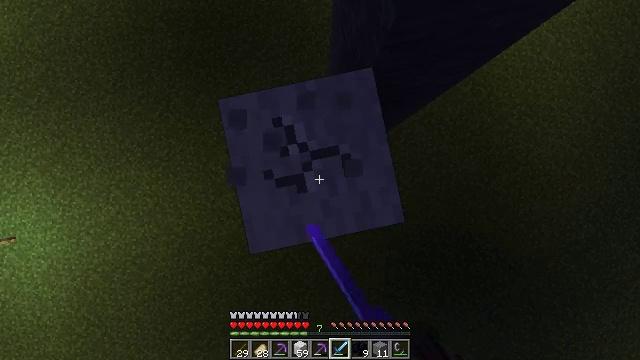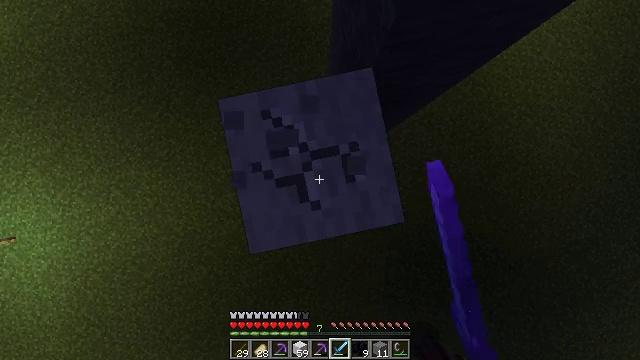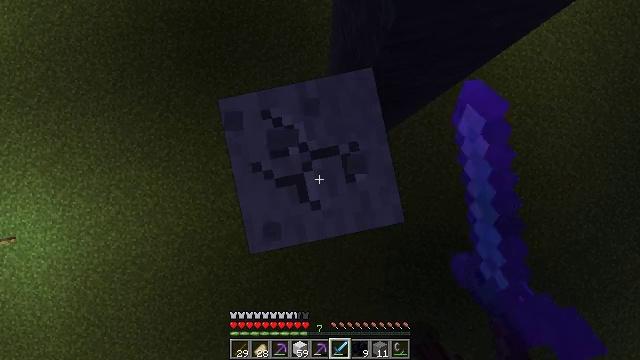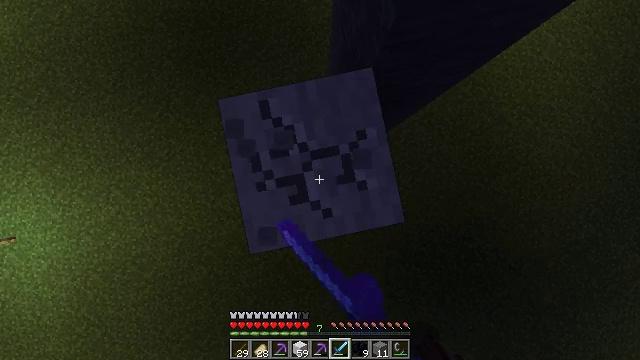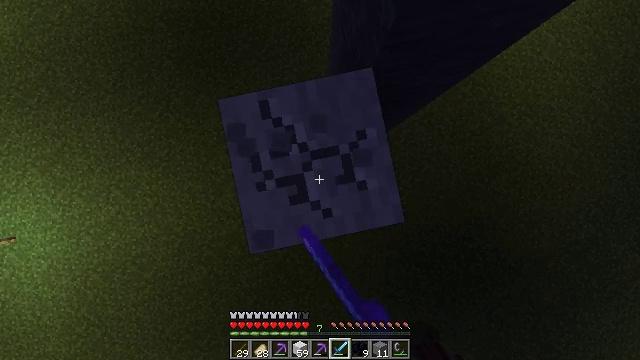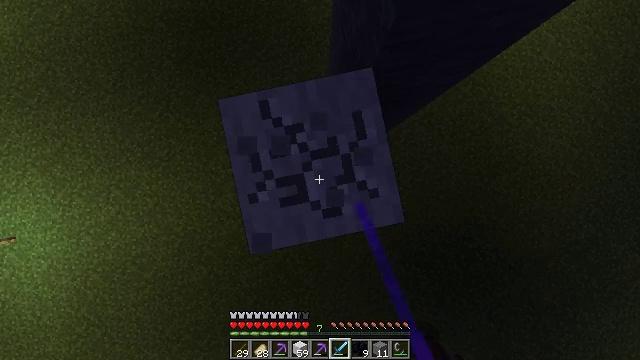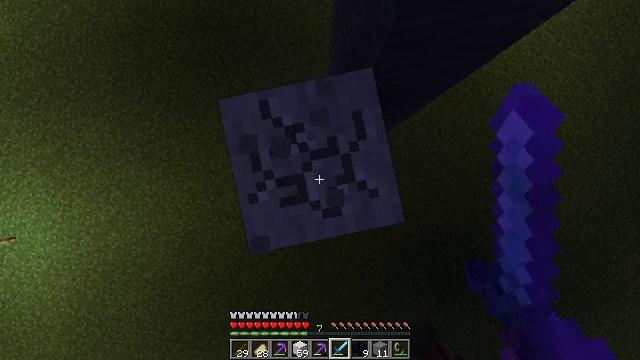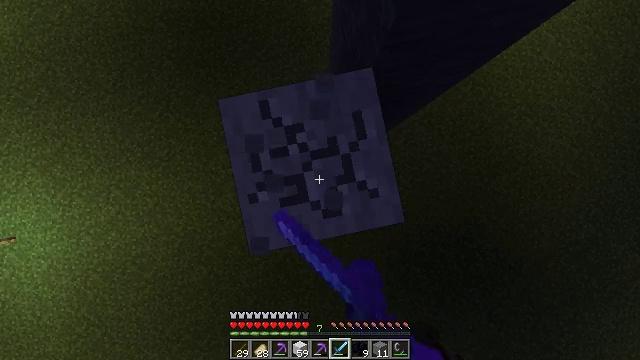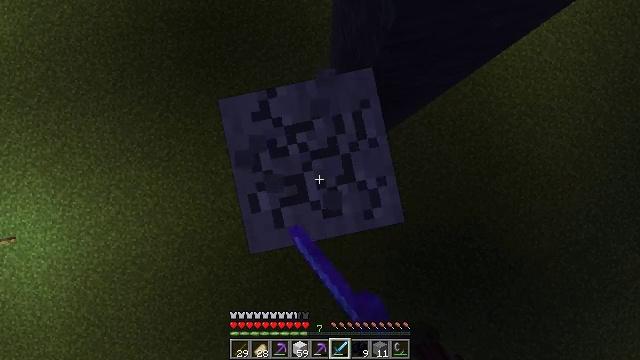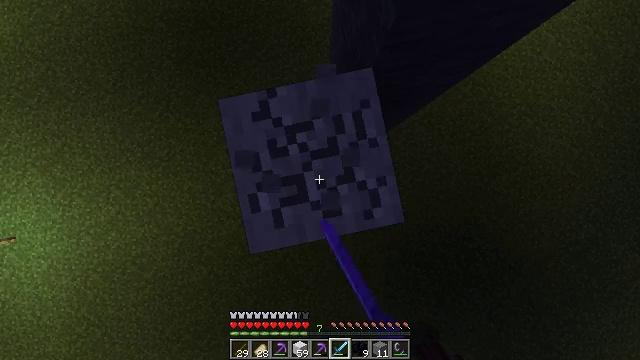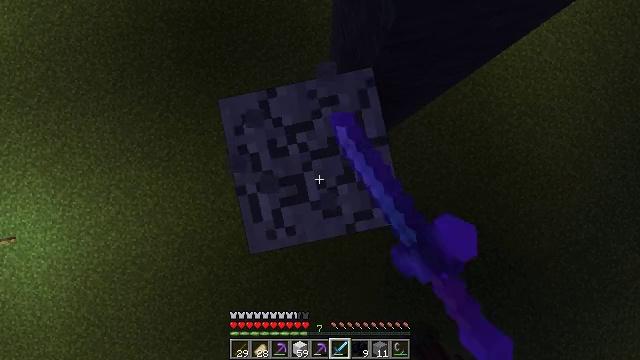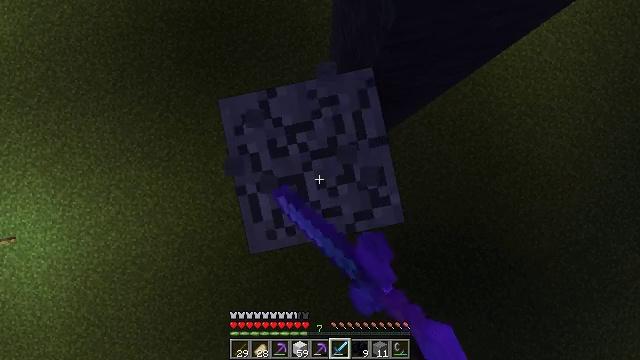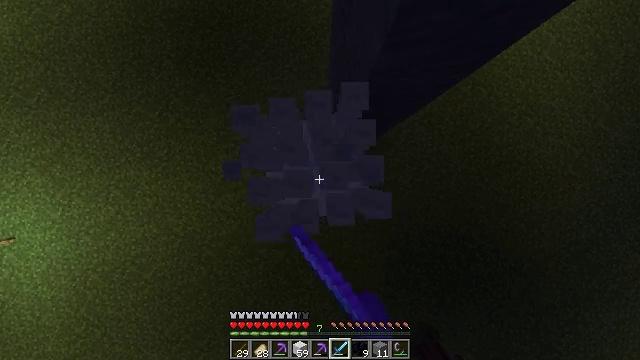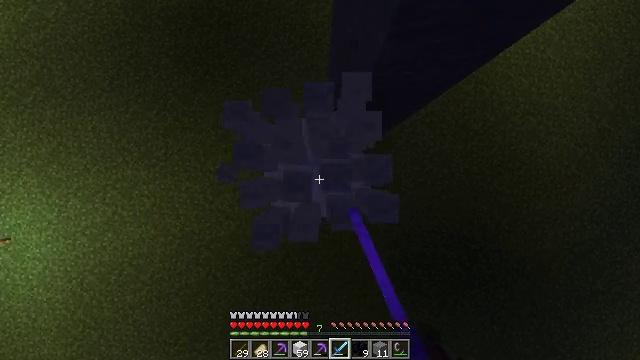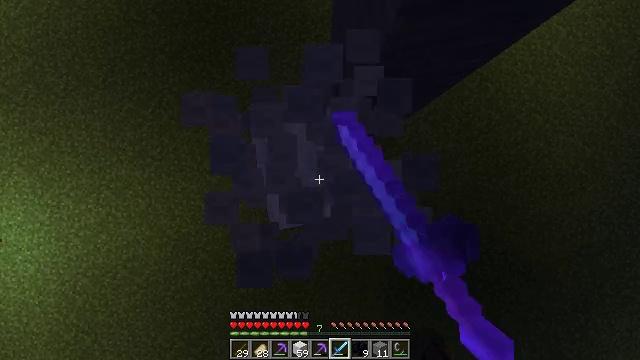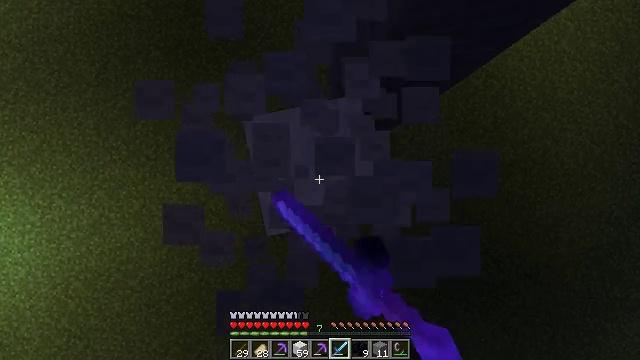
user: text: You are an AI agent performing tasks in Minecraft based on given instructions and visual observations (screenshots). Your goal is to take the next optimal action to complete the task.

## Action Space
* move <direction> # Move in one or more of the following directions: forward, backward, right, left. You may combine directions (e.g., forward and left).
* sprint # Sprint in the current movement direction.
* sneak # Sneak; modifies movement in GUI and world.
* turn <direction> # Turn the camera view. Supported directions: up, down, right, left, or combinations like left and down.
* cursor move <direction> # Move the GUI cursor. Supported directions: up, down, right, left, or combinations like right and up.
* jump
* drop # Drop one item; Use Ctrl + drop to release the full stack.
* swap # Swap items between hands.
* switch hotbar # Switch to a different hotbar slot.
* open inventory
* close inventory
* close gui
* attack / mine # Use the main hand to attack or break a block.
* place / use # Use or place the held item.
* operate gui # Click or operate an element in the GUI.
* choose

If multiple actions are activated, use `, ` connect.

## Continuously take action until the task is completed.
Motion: motion action
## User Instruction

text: Break the white wool for crafting.
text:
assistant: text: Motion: attack / mine
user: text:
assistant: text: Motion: attack / mine
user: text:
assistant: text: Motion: attack / mine
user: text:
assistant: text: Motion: attack / mine
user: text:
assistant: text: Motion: attack / mine
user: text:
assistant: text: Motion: attack / mine
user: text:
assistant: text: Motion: attack / mine
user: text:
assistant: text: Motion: attack / mine
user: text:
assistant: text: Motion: attack / mine
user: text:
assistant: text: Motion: attack / mine
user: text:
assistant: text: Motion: attack / mine
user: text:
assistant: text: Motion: attack / mine
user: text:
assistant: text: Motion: attack / mine
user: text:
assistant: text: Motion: attack / mine
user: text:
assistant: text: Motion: attack / mine
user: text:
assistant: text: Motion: attack / mine
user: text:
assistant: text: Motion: attack / mine
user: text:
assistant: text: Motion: attack / mine
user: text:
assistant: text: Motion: attack / mine
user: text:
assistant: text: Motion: attack / mine
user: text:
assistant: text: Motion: attack / mine
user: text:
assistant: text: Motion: attack / mine
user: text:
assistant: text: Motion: attack / mine
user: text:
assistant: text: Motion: attack / mine
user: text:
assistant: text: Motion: attack / mine
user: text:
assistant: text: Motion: attack / mine
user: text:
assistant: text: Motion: attack / mine
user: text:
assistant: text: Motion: attack / mine
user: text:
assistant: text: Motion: attack / mine
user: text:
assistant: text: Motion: attack / mine